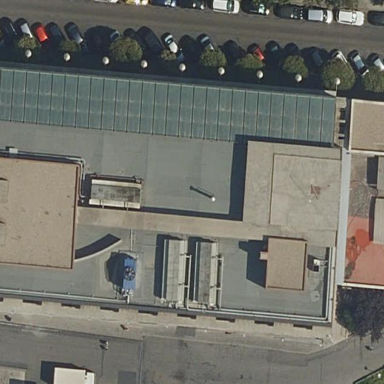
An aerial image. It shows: Hospital building.